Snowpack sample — Buffalo Mountain, Silverthorne, Colorado, USA (2/22/26, 2:02 PM MST)
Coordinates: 39.622, -106.113
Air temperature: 33 °F
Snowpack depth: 63 cm
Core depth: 20 cm
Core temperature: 23 °F
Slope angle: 11°, slope face: 116°
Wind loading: low
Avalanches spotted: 0
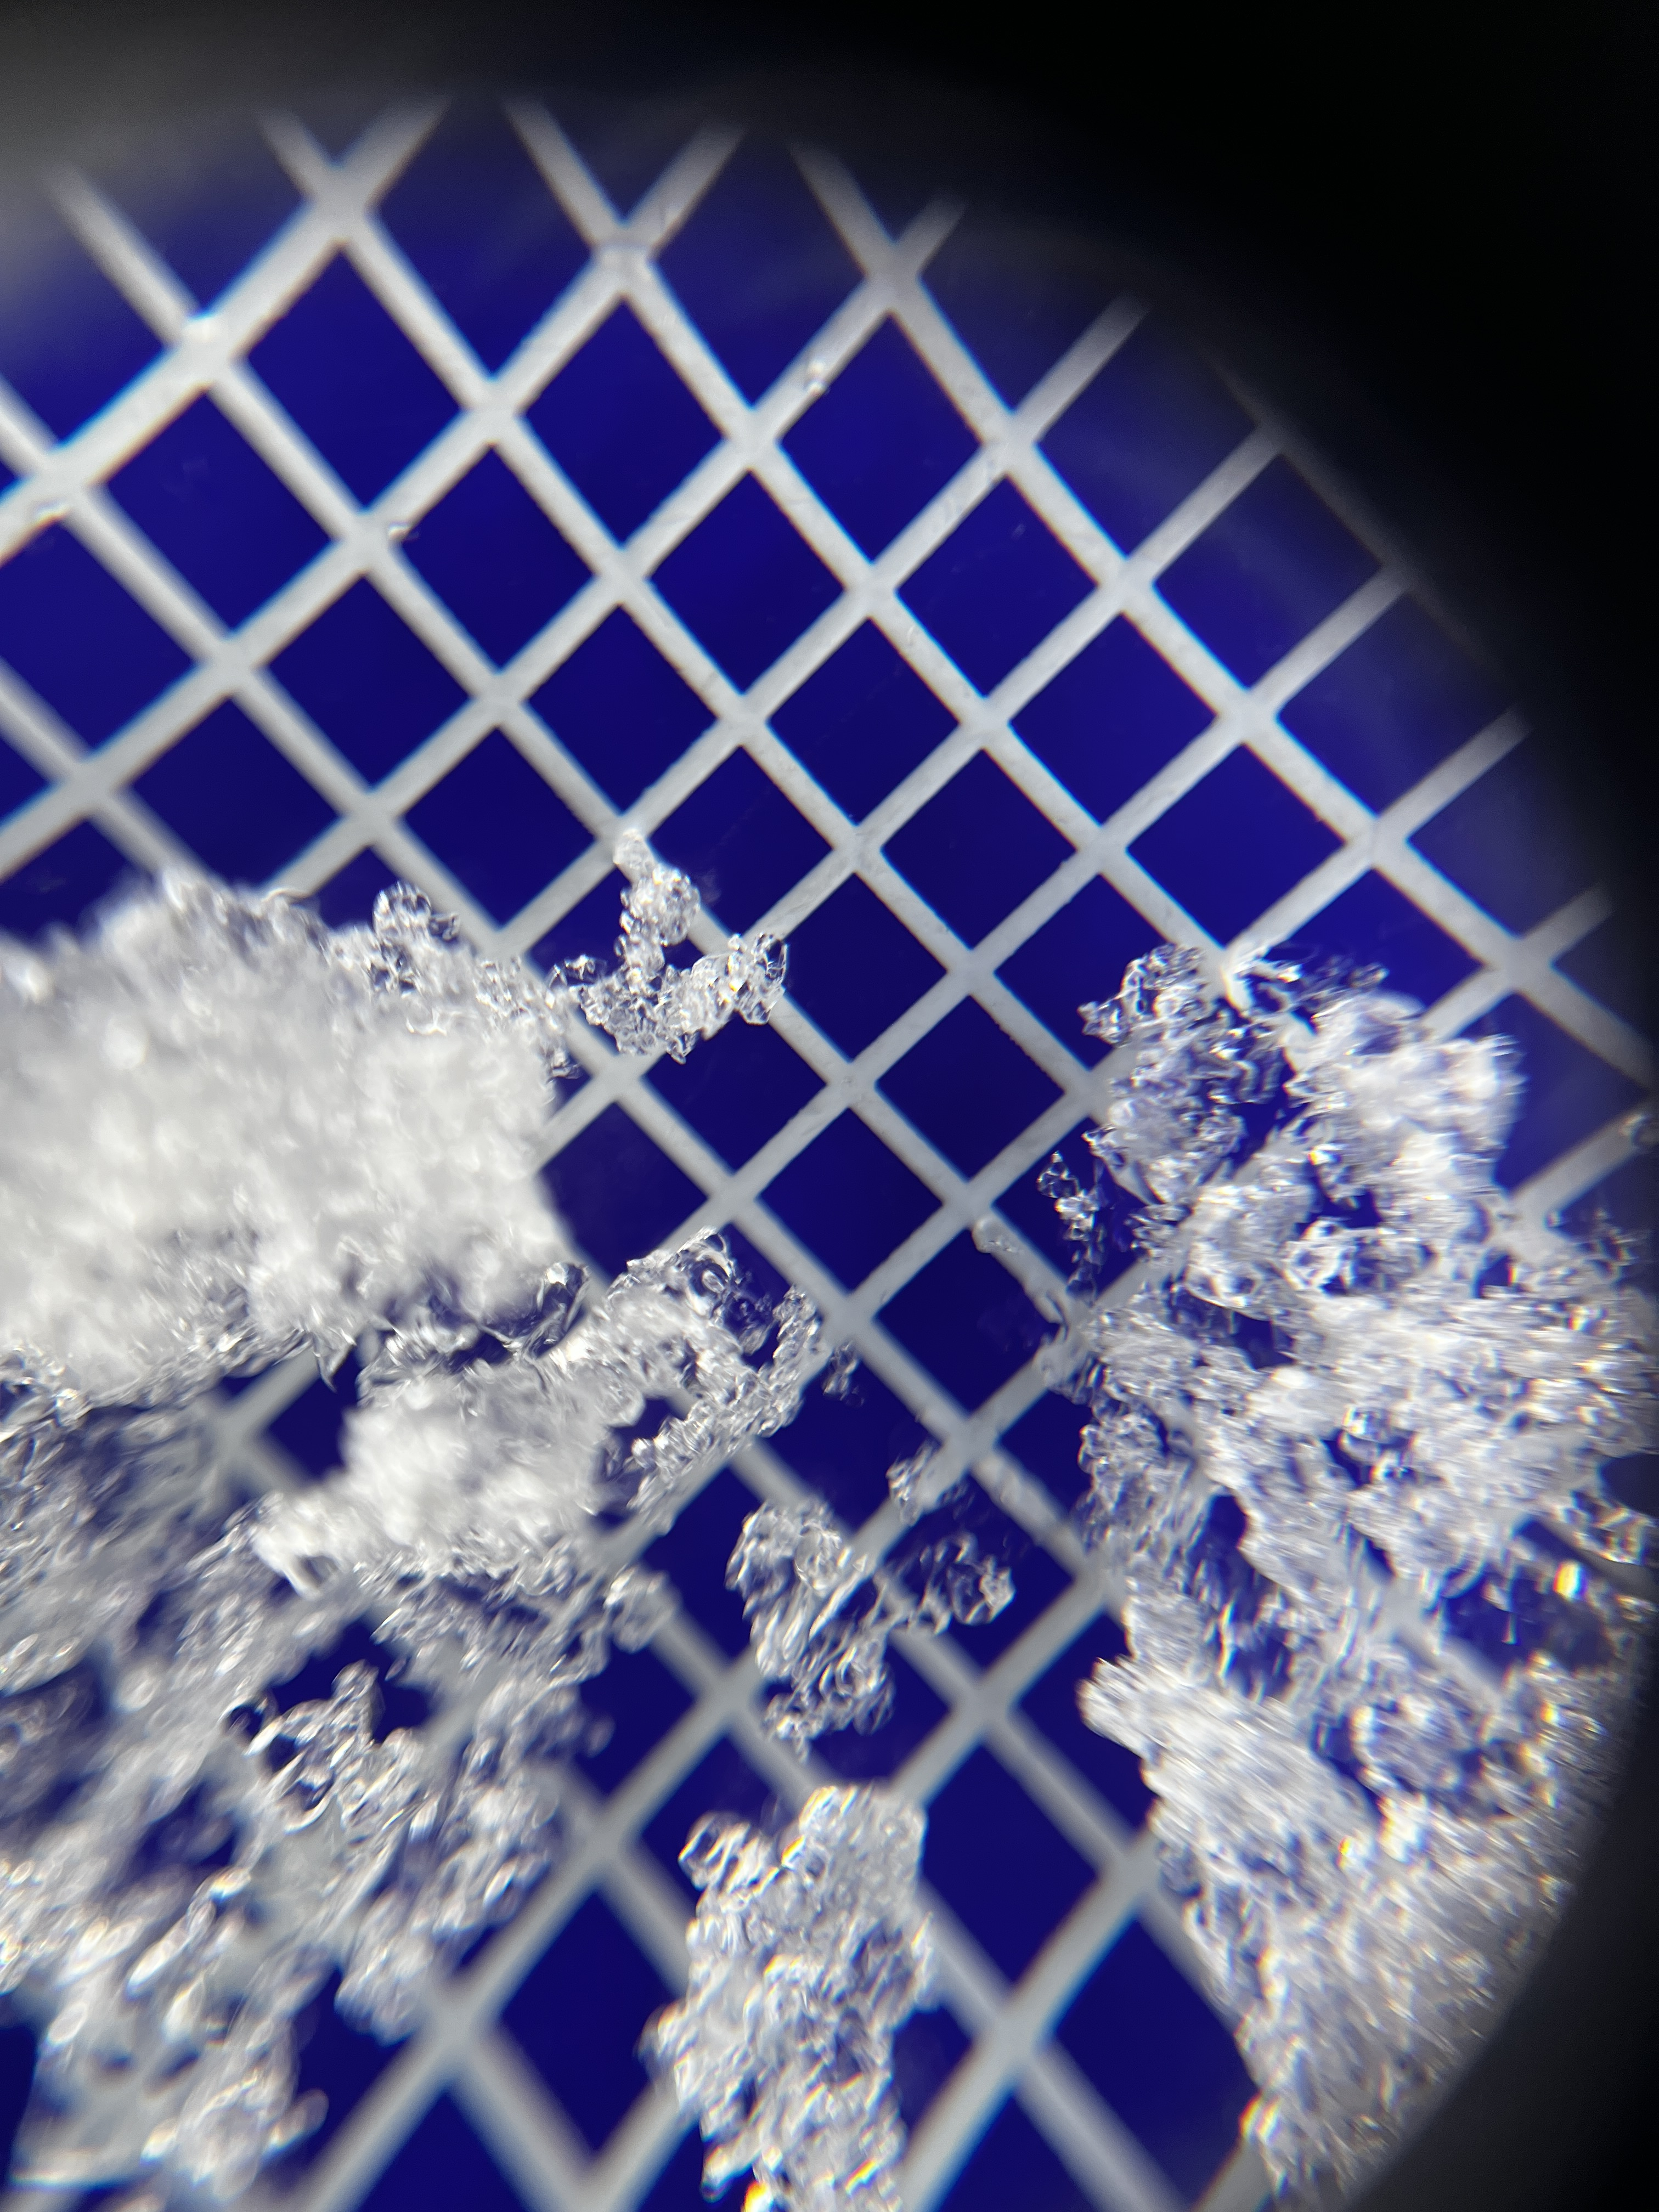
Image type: magnified_profile
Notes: In a firebreak similar to site 1, minimal wind loading with no spotted avalanches (not many faces in view though)